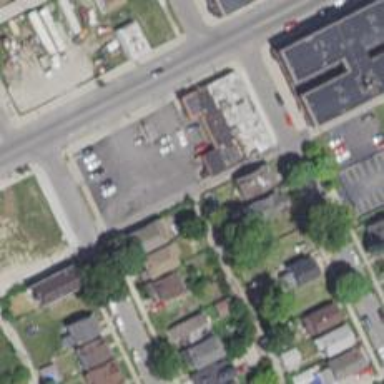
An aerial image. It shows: Alley classified as service road.